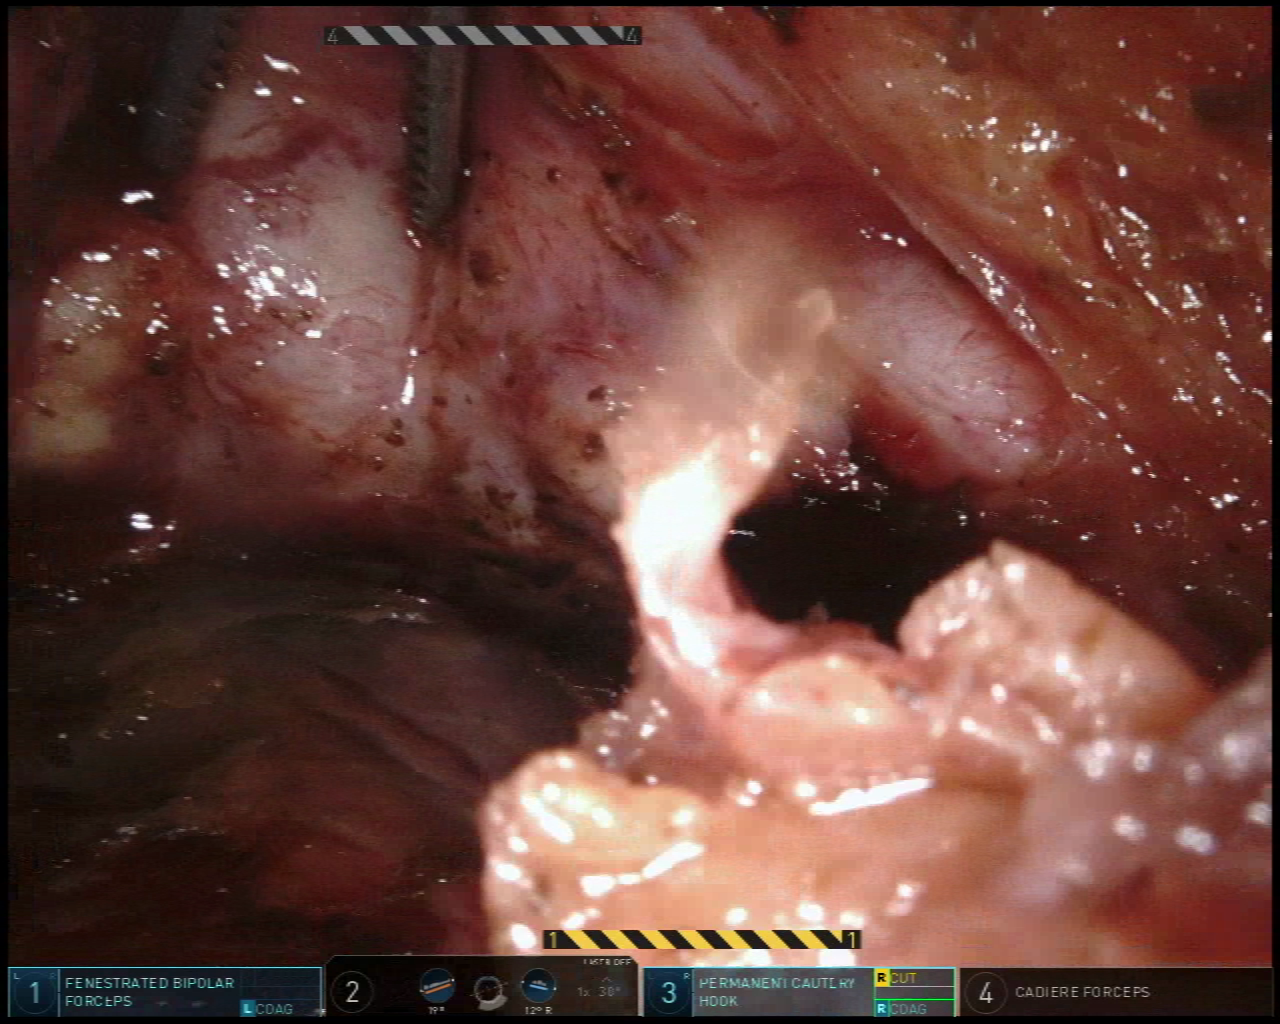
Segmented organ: vesicular_glands
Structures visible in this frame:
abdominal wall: no
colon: no
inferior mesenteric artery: no
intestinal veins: no
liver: no
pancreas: no
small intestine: no
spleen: no
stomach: no
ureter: no
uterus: no
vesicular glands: yes